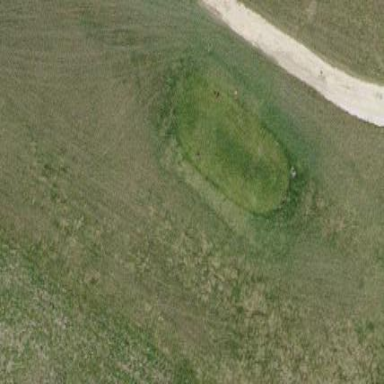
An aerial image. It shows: Golf tee area covered with grass.